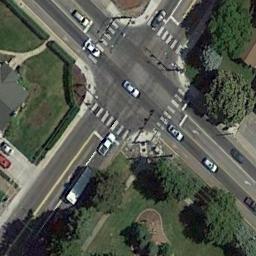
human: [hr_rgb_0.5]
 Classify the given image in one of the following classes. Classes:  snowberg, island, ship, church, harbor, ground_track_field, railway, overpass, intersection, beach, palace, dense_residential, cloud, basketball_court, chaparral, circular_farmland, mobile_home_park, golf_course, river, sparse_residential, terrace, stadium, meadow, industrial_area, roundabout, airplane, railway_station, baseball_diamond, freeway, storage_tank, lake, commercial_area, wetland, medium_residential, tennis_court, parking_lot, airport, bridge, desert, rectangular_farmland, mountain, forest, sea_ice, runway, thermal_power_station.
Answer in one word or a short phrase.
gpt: intersection